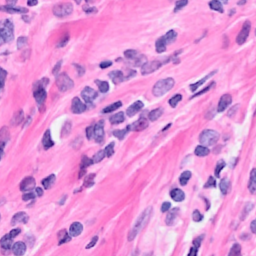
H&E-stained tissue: Breast